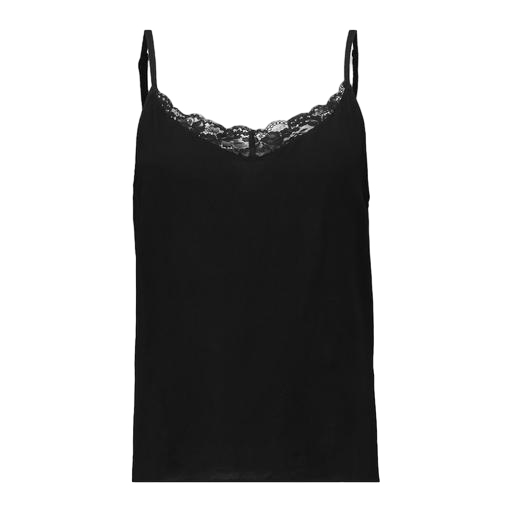
black curve cami rib lace, black dentelle lace-detail camisole, black lace-trim tank top, white background